Brain MRI, t1w sequence, axial 2D slice.
Patient: age 28, sex F, weight 95 kg, height 1.95 m
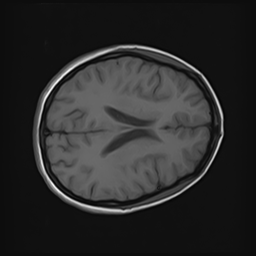